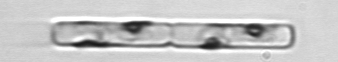
Label: Guinardia_delicatula